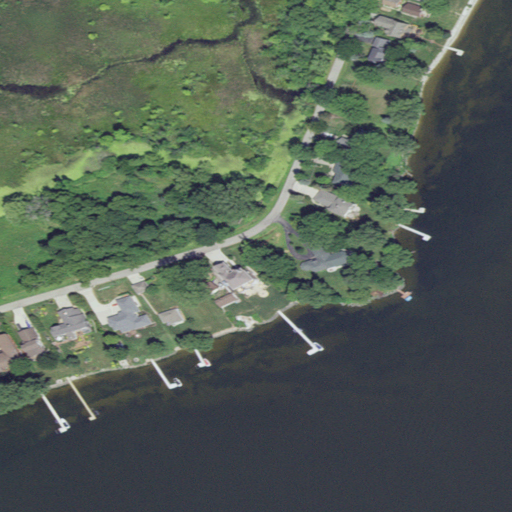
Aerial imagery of cape in Wisconsin named Jenkyns Point containing open water, herbaceous wetlands, woody wetlands, open development, low intensity development, and medium intensity development